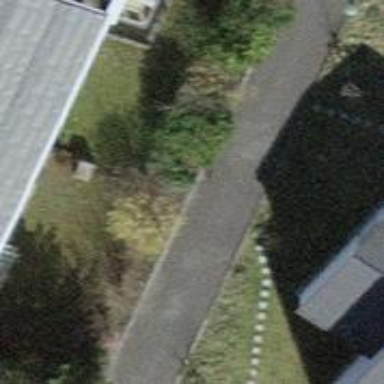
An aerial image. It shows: Asphalt alley used as service road.